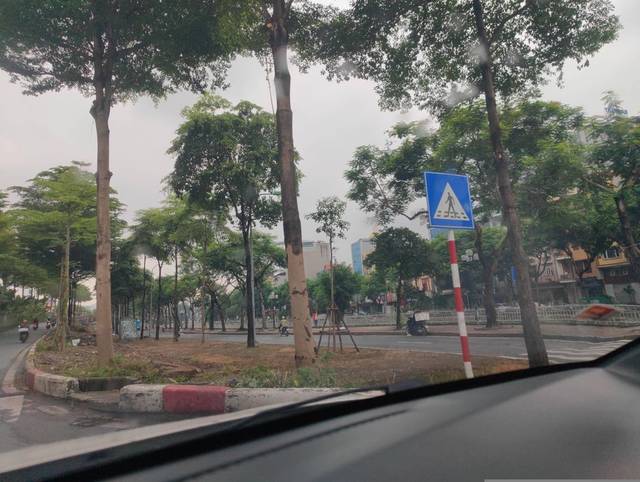
Region: Vietnam
Coordinates: 21.046, 105.806